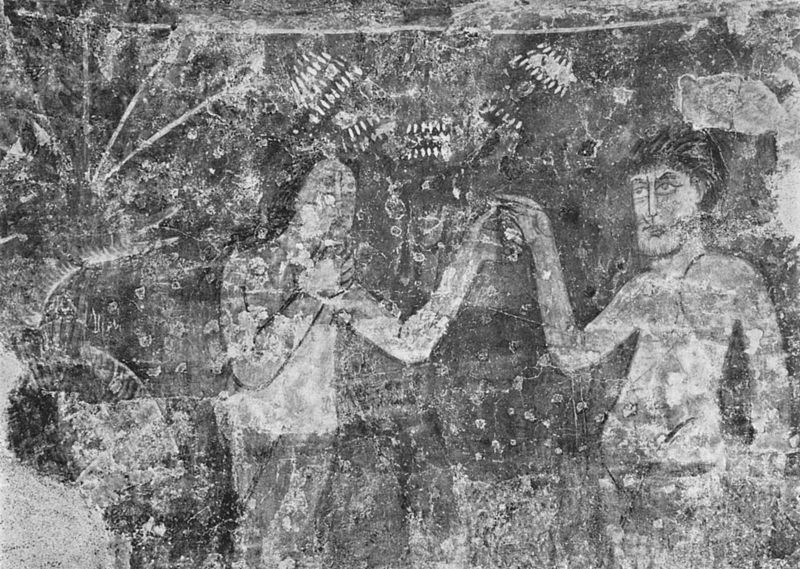
Titel: Wandmalerei aus San Saturnino de Osormort (ursprünglich)
Institution: Vich, Museu Episcopal
Schlagwörter: baum, mann, nackt, weiß, frau, grau, schwarz, wand, arme, stein, hände, paar, figuren, wandmalerei, oberkörper, foto, fotografie, adam, eva, paradies, geben, schwarzweiß, schlange, putz, fresko, beschädigt, fiuren